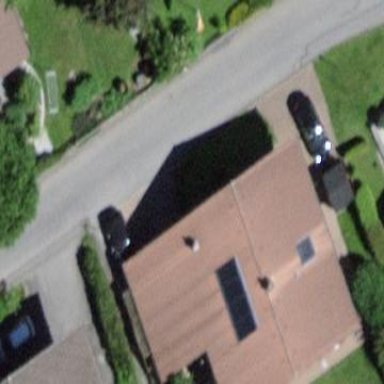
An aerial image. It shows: Residential building.